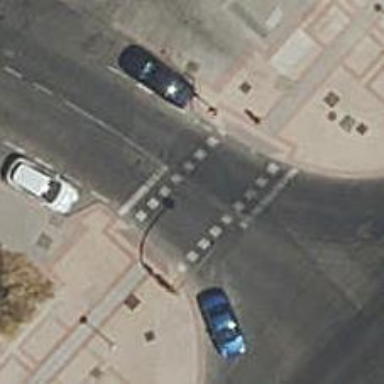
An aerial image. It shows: Crossing with traffic signals.